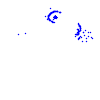
Particle: proton